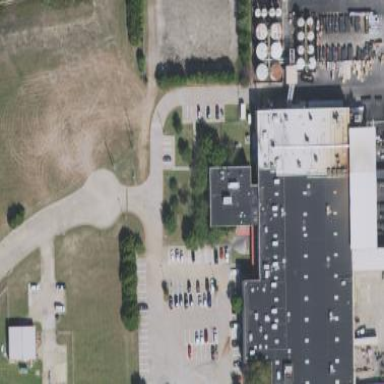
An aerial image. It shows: Parking area with concrete surface.